Question: I got this dot graph and want the nodes A and D, B and E and C and F to be aligned. Here is the related dot code:
'''
digraph{
A
B
C
D
E
F
{rank = same; B; C}
{rank = same; E; F}
A -> B [label="2", weight=2]
A -> C [label="0", style=dashed, weight=2]
B -> C [label="0", style=dashed, weight=2]
B -> D [label="2", style=dashed, weight=2]
C -> D [label="0", weight=2]
D -> E [label="1", style=dashed, weight=2]
D -> F [label="0", weight=2]
E -> F [label="0", weight=2]
F -> A
}
'''
As you can see I already tried to apply weights to the edges, but that didn't work out

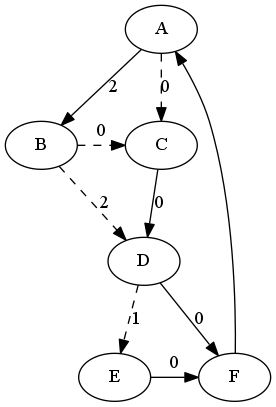
Answer: It is possible to use the 'group' attribute of the nodes to suggest aligning the edges between nodes of the same group in a straight line.
Declare the nodes with the group attribute:
'''
A [group=g1]
{rank = same; B[group=g2]; C[group=g3]}
D [group=g1]
{rank = same; E[group=g2]; F[group=g3]}
'''
Then make sure all of those nodes have an (invisible) edge between them:
'''
edge[style=invis];
A -> D
B -> E
C -> F
'''
Everything together:
'''
digraph G {
A [group=g1]
{rank = same; B[group=g2]; C[group=g3]}
D [group=g1]
{rank = same; E[group=g2]; F[group=g3]}
A -> B [label="2", weight=2]
A -> C [label="0", style=dashed, weight=2]
B -> C [label="0", style=dashed, weight=2]
B -> D [label="2", style=dashed, weight=2]
C -> D [label="0", weight=2]
D -> E [label="1", style=dashed, weight=2]
D -> F [label="0", weight=2]
E -> F [label="0", weight=2]
F -> A
edge[style=invis];
A -> D
B -> E
C -> F
}
'''
<URL>